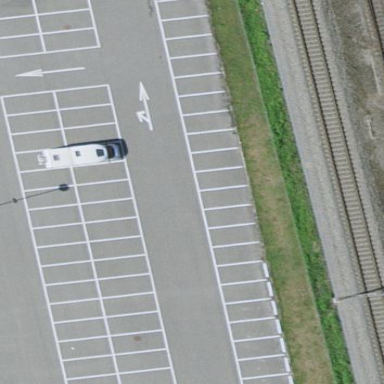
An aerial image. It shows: Asphalt parking aisle along service road.